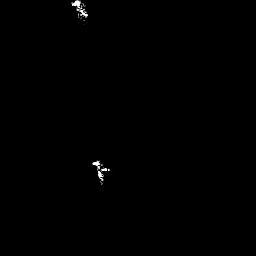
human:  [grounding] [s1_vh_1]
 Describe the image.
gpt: In the satellite image, there is  <ref>1 small ship </ref> <box>[[35, 60, 42, 69, 0]]</box> located at center,  <ref>1 small ship </ref> <box>[[26, 0, 35, 7, 0]]</box> located at top.